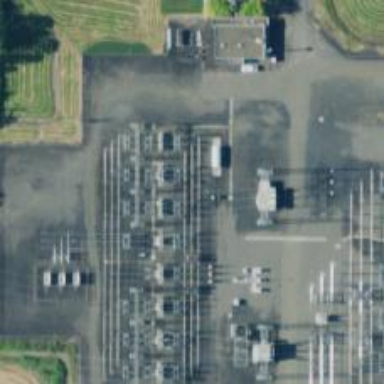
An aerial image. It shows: Outdoor power switch.